CT reconstruction: vmi40
Segmentation target: lesions
Patient: F, age 51
ISS stage: Stage 1
Metal implant: no
Axial slice:
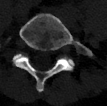
Sagittal slice:
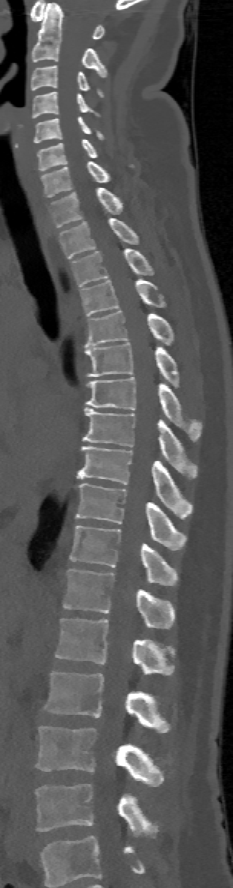